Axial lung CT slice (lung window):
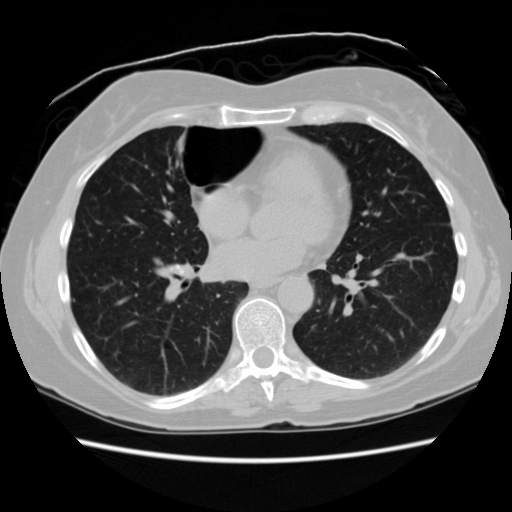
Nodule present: yes
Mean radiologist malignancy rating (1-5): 1